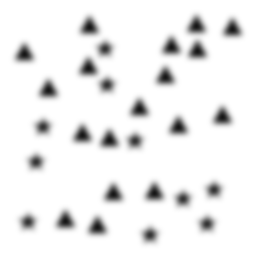
Squares: 0
Triangles: 18
Stars: 10
Total shapes: 28